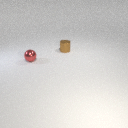
small brown metal cylinder behind small red metal sphere